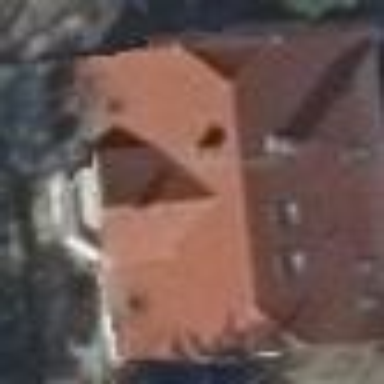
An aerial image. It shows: Residential building.